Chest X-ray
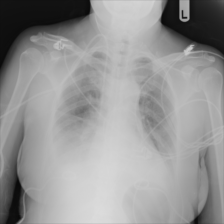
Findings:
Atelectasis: negative
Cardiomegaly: negative
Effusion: positive
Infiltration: positive
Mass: negative
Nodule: negative
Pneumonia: negative
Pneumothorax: negative
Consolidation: negative
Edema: negative
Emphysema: negative
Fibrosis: negative
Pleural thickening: negative
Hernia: negative